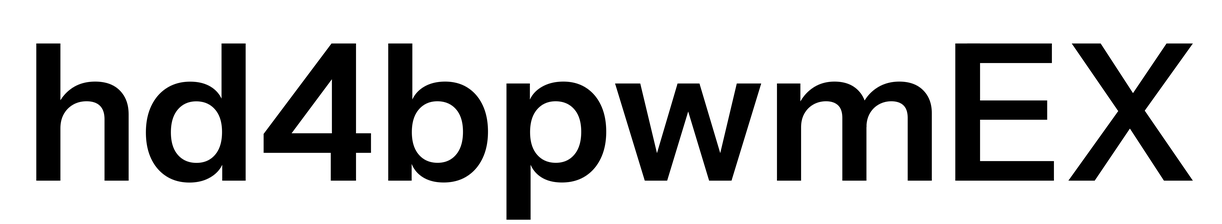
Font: InstrumentSans_SemiBold